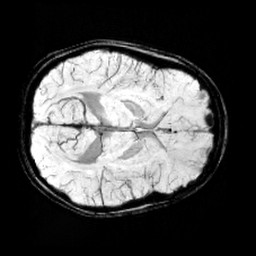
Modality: minIP
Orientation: axial
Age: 10
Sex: female
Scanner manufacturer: siemens
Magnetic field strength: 3 T
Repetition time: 0.027 s
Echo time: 0.02 s